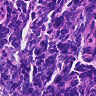
Metastatic tissue present: no